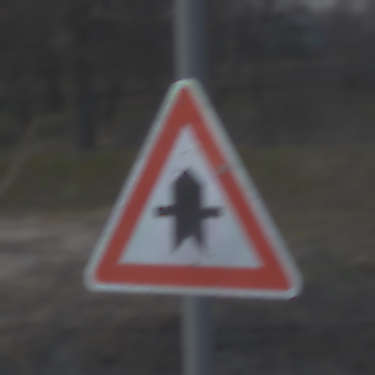
Verkehrszeichen: Vorfahrt
Umgebung: Outdoor, Suburban
Tageszeit: SunriseSunset
Wetter: PartlyCloudy
Licht: Natural
Jahreszeit: Winter
Kontrast: MediumContrast